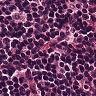
Metastatic tissue present: no